Question: I am trying to recreate an app in xCode 4.6.3 using storyboards.
When I enter the bundle identifier, xCode automatically adds the app name to the end of my bundle identifier with lighter place mark text.

I believe this is added to my bundle identifier because I cannot select the provisioning profile for com.macpapa.whatthisaddress.
Any help on changing my bundle id to com.macpapa.whatthisaddress would be appreciated :)
Thanks!
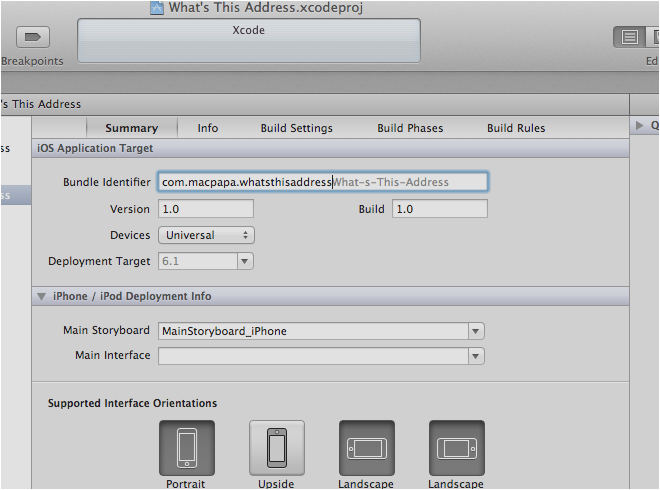
Answer: Usually 'What-s-This-Address' is triggered by the "Product Name" having that name.
If you go to 'Build Settings' and search for 'Product Name'you should be able to change that to 'whatthisaddress'.